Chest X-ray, AP view. Patient: 47 years old, sex M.
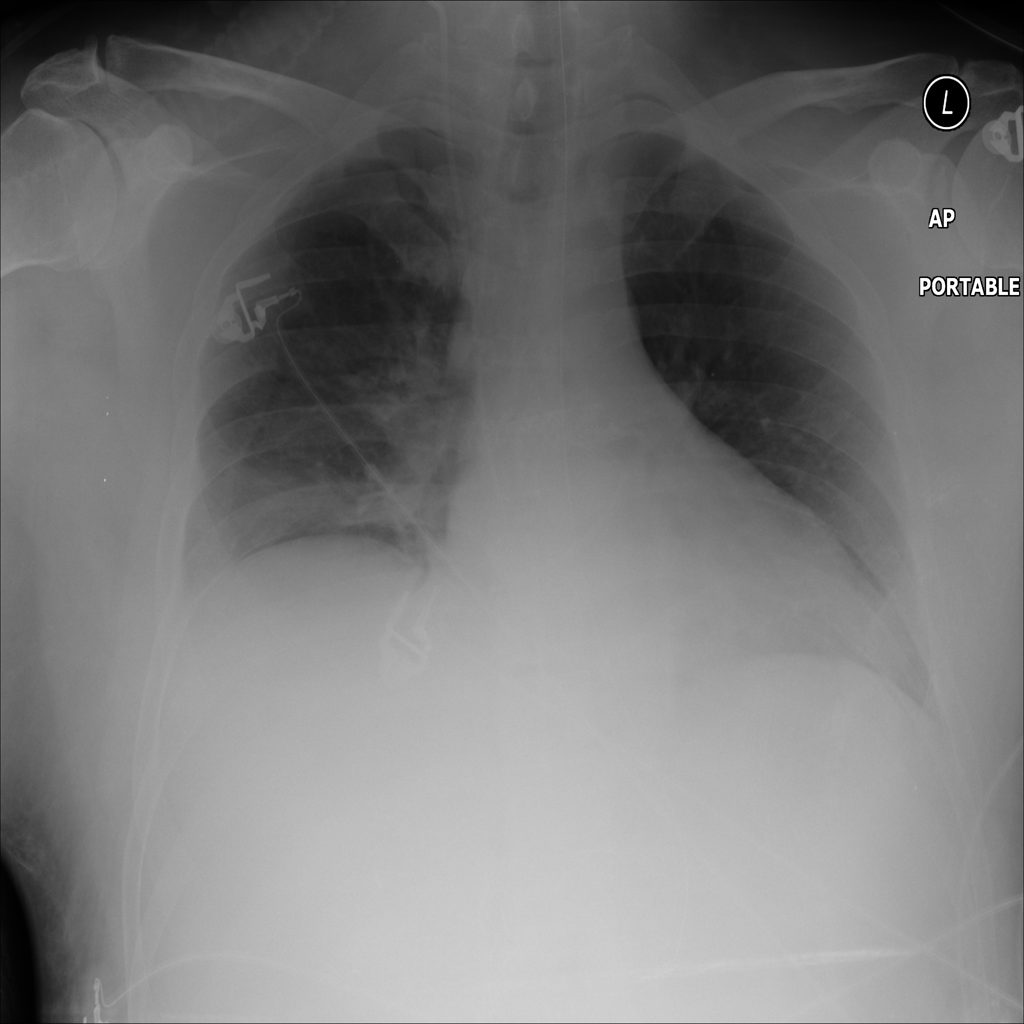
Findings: Cardiomegaly